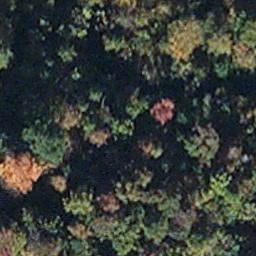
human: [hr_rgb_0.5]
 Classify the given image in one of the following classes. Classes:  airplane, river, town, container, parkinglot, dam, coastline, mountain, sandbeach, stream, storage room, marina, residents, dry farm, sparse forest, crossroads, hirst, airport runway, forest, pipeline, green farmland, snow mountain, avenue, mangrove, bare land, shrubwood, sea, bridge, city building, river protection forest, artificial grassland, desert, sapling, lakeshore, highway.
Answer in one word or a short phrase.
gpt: mangrove